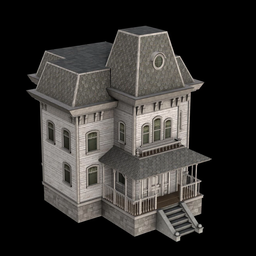
Label: architecture